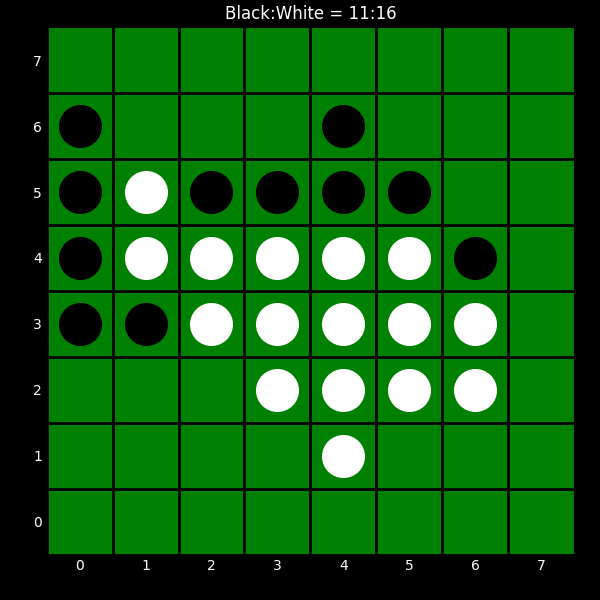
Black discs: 11
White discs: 16